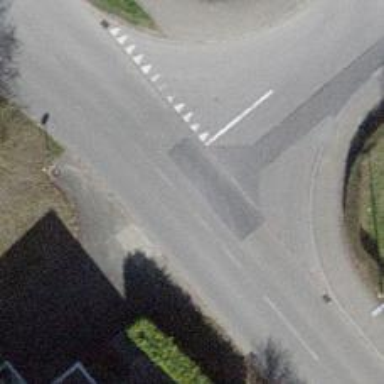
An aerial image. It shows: Asphalt road in residential area.